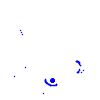
Particle: electron